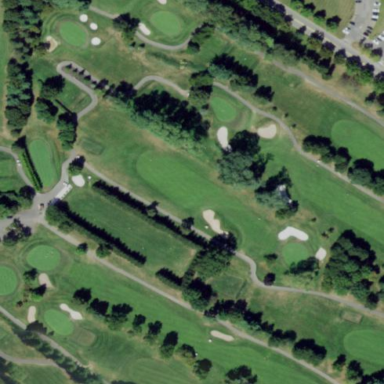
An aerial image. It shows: Grassy area designated as golf fairway.